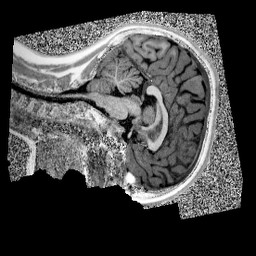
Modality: UNIT1
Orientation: sagittal
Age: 11
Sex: female
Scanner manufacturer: siemens
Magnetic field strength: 3 T
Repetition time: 4 s
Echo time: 0.00299 s